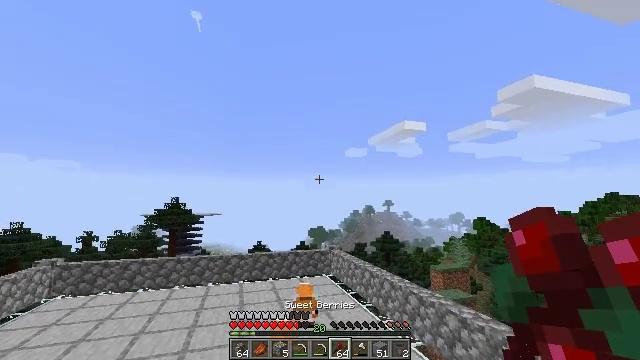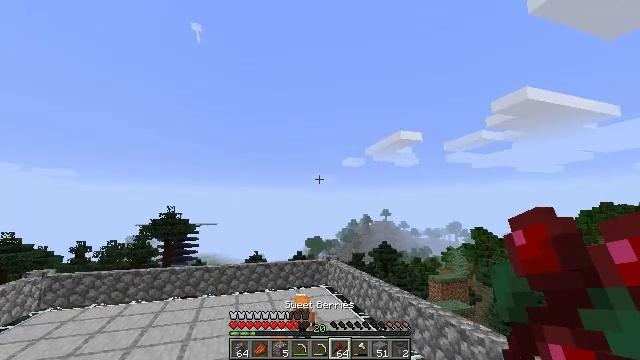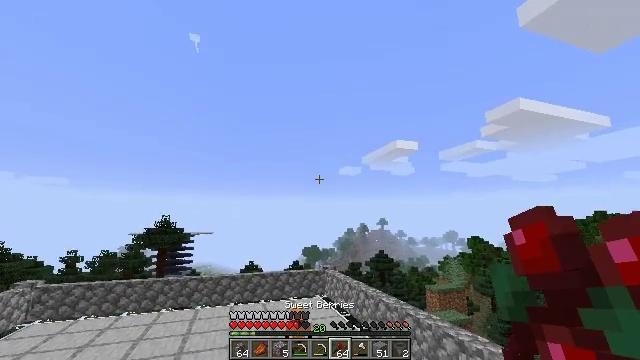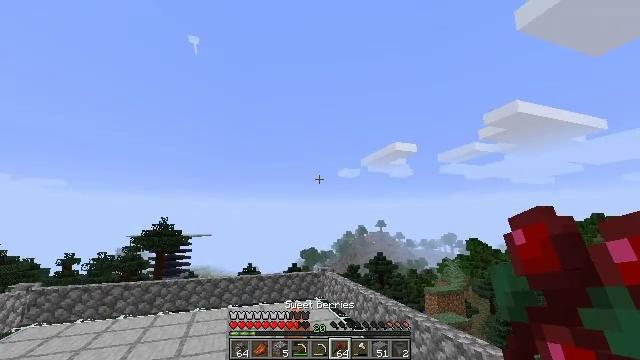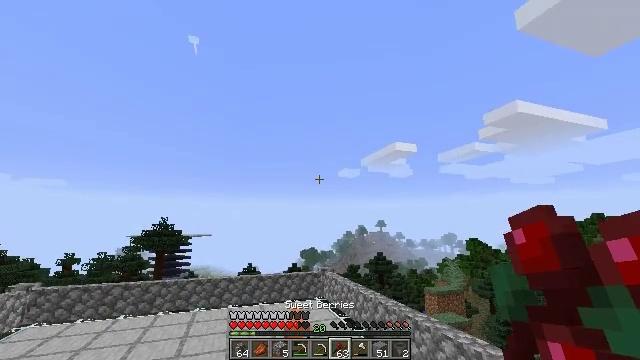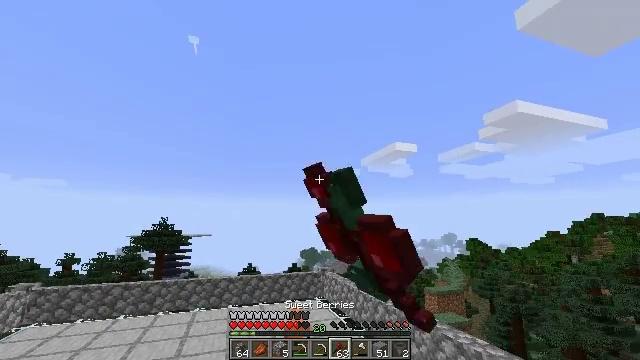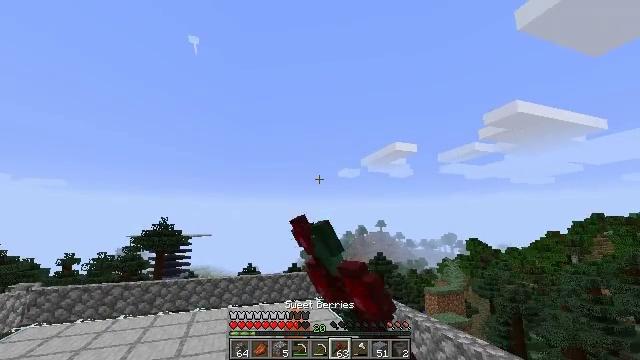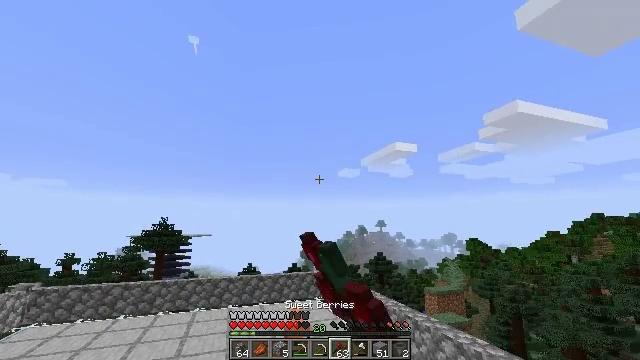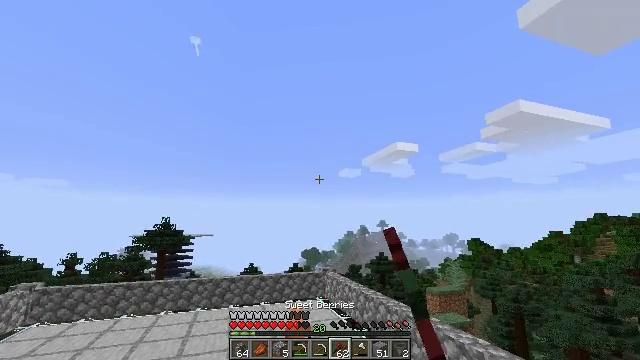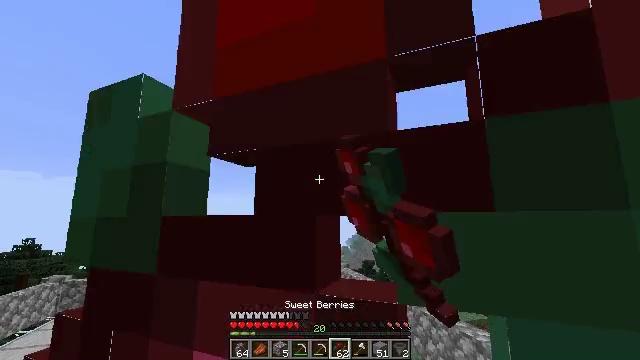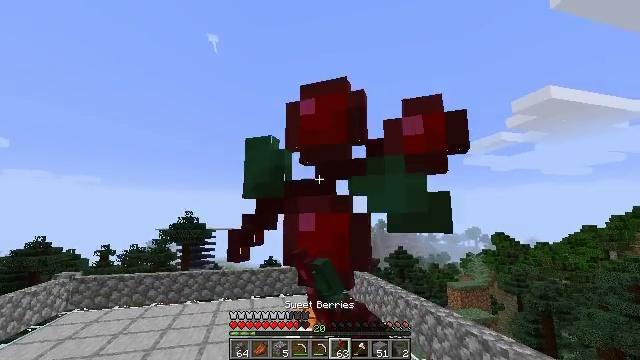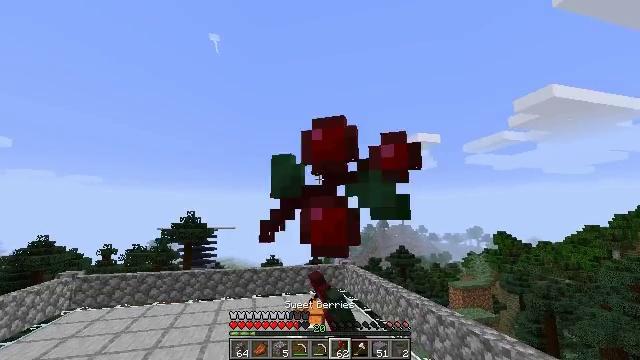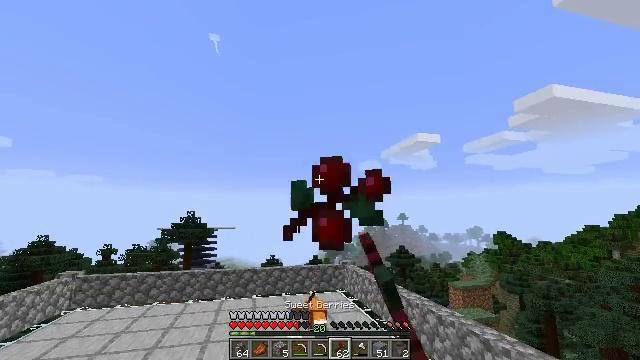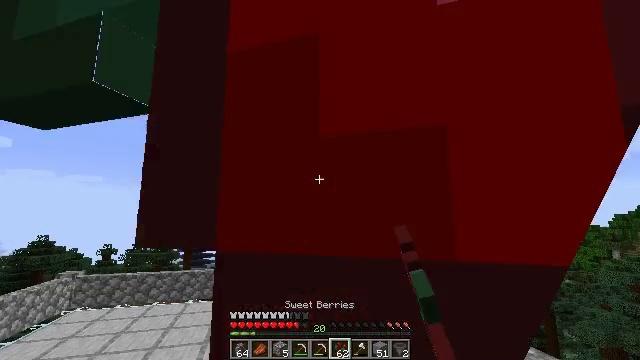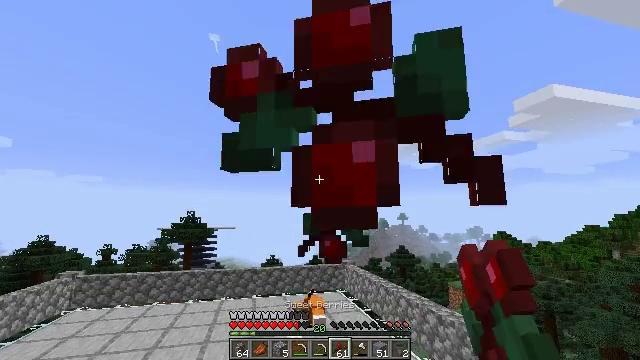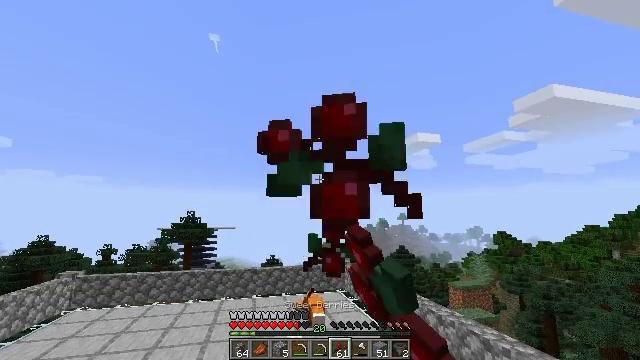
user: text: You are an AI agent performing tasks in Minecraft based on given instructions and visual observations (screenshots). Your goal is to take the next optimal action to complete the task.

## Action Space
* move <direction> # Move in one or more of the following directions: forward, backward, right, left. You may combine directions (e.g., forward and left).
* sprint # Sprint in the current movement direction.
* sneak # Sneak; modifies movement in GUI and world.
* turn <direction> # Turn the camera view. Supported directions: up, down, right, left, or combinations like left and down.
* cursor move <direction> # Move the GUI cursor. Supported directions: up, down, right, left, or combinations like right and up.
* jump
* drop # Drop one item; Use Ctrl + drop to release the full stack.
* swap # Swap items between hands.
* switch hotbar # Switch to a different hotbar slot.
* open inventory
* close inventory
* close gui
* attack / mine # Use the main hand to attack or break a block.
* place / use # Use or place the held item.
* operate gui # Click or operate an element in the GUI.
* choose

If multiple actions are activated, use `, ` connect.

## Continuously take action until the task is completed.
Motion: motion action
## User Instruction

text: Remove sweet berries from the inventory.
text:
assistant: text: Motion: turn up
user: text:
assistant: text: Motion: turn up
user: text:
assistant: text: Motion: no_op
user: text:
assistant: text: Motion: drop
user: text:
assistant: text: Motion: drop
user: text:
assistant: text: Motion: drop
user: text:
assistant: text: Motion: no_op
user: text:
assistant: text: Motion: drop
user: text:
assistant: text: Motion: turn left, drop
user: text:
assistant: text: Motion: turn left
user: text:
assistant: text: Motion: drop
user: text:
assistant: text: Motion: drop
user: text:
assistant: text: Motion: no_op
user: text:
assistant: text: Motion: drop
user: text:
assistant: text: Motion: drop
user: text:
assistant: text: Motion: no_op
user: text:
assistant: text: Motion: turn down, drop
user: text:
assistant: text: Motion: turn down, drop
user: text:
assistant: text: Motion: turn down, drop
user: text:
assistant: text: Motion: turn right and down
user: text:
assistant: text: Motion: turn right and down, drop
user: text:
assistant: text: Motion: turn down, drop
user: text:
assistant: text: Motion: turn down, drop
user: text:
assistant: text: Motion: drop
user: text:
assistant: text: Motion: drop
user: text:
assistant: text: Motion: drop
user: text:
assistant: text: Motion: drop
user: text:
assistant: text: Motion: drop
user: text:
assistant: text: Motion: no_op
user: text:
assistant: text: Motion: no_op